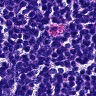
Metastatic tissue present: no